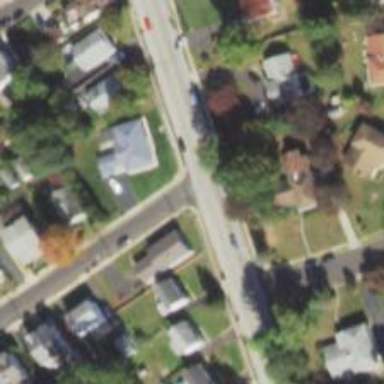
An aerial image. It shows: Unmarked road crossing.